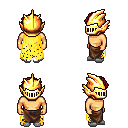
a pixel art fantasy rpg character, male body template, human, tanned skin, yellow tattered cape, robe skirt, brunette curly afro hairstyle, gold helm, white slippers, four views (front, back, left, right), 2x2 character sprite sheet, small pixel art, hard edges, no anti-aliasing